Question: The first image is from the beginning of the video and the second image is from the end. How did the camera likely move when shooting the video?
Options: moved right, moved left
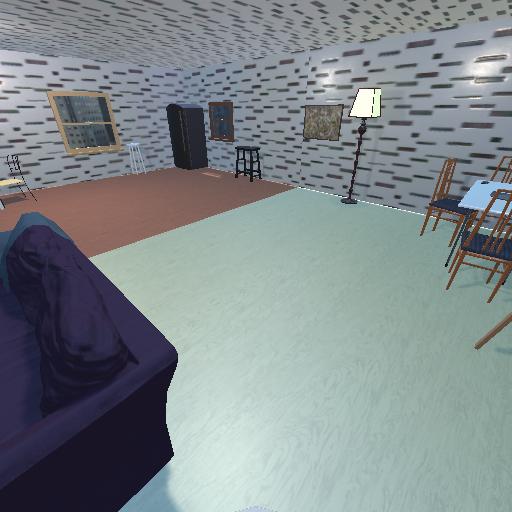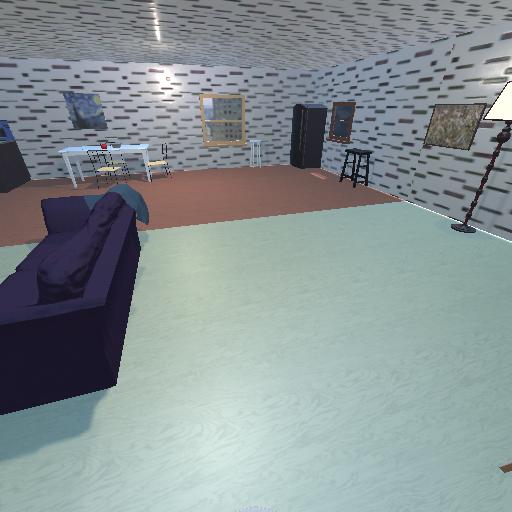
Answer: moved right